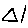
Label: triangle